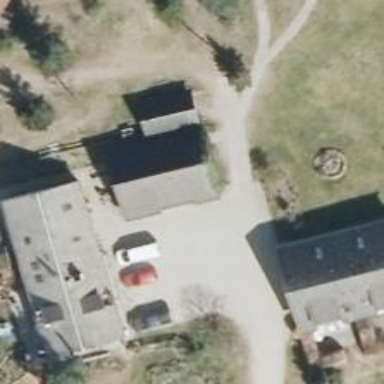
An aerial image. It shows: Guest house for tourism purposes.